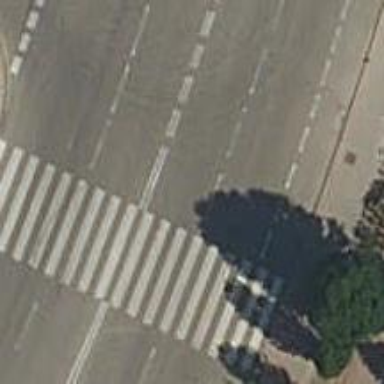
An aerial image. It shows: Zebra crossing on footway.